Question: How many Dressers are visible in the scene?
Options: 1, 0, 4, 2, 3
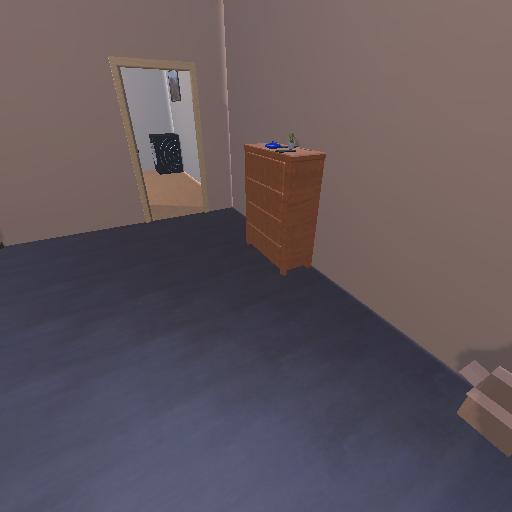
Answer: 1